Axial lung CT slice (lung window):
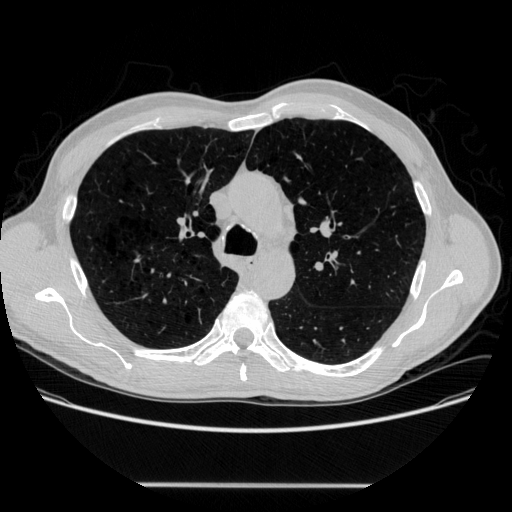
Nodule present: no